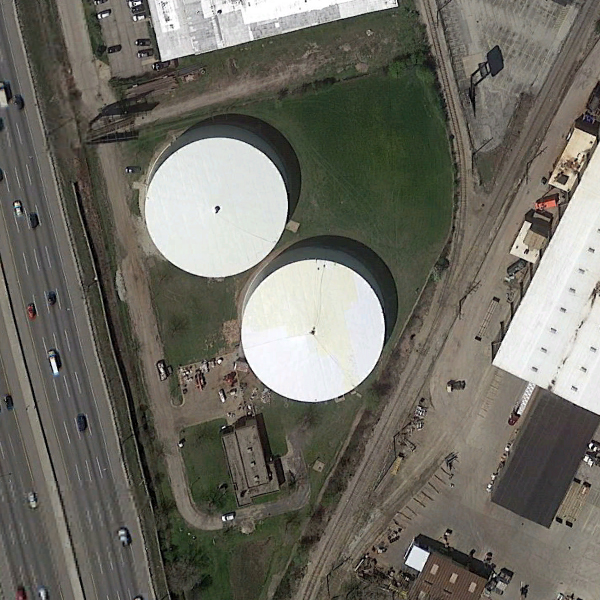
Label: StorageTanks